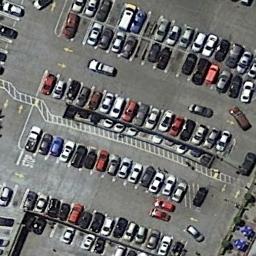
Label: parking_lot